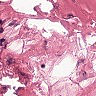
Metastatic tissue present: no